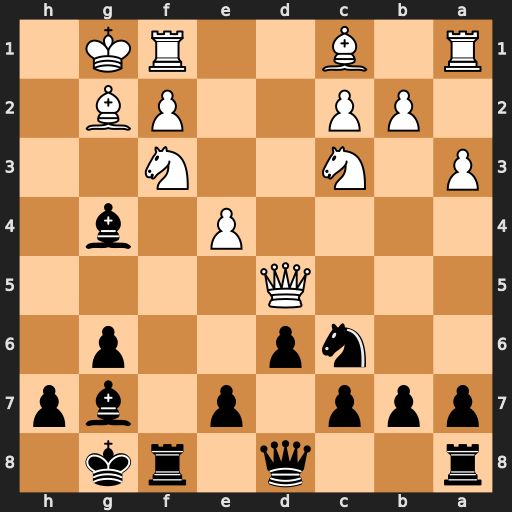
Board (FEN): r2q1rk1/ppp1p1bp/2np2p1/3Q4/4P1b1/P1N2N2/1PP2PB1/R1B2RK1
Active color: b
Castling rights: -
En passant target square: -
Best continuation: e6 Qg5 Bxf3